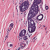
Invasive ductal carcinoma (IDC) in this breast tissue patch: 0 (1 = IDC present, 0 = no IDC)